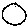
Label: moon